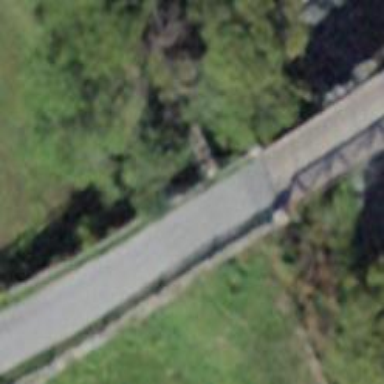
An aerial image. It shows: Bridge over well-constructed track.